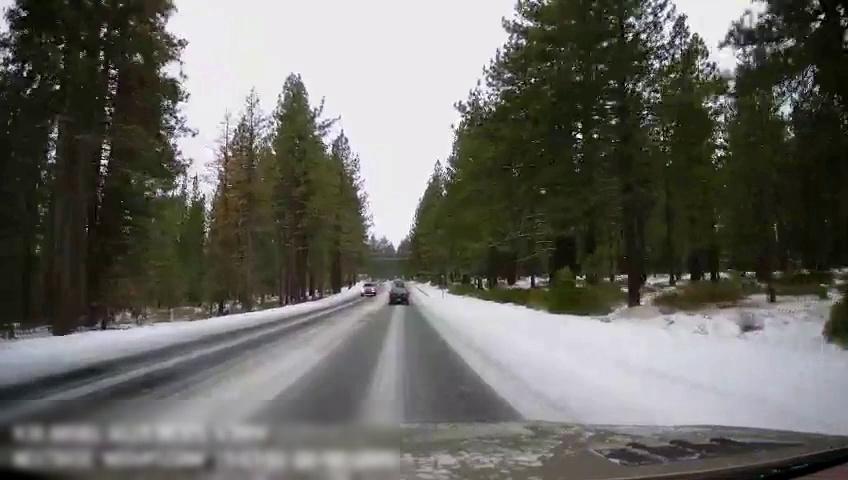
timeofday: Day
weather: Snowy
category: Drivable Space
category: Vehicles | SUV
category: Vehicles | Car